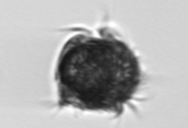
Label: Mesodinium